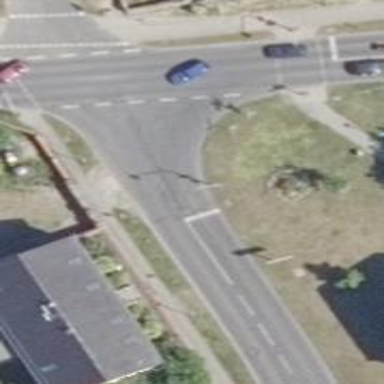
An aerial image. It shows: Road with traffic signals.